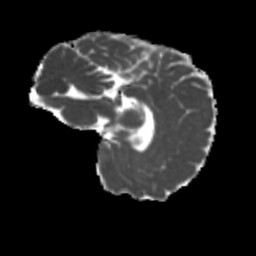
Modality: MD
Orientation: sagittal
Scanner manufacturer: siemens
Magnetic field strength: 3 T
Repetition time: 4 s
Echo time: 0.0594 s